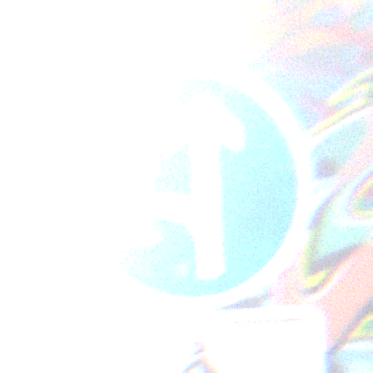
Verkehrszeichen: VorgeschriebeneFahrtrichtungGeradeausOderLinks
Zusatzzeichen unten: EinspurigeFahrzeugeFrei3
Umgebung: Roofed, Special
Tageszeit: Midday
Wetter: Overcast
Licht: Natural
Jahreszeit: NotSpecified
Kontrast: MediumContrast